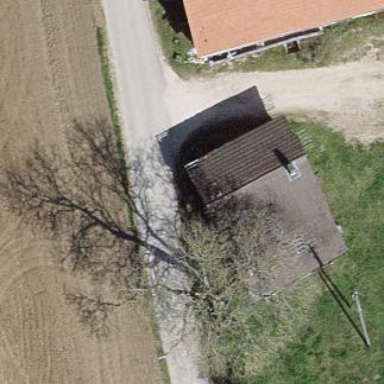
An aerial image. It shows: Simple house.